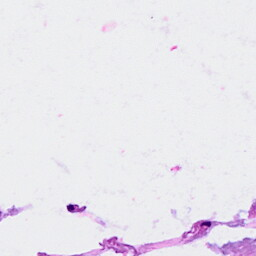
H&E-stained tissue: Breast